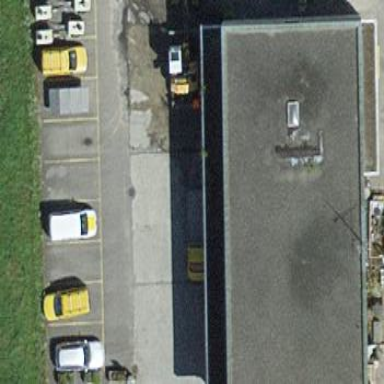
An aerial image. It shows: Office building.